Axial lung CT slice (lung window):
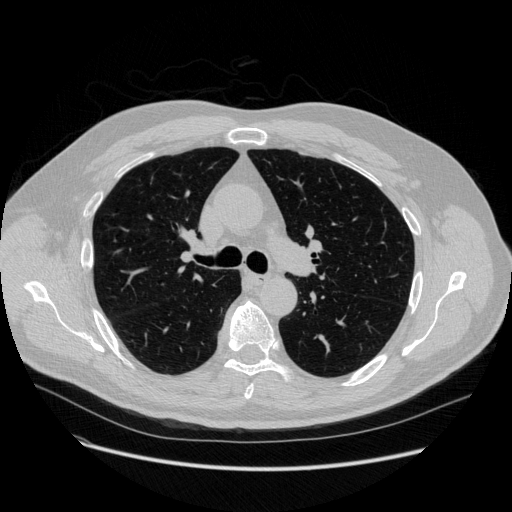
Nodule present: no